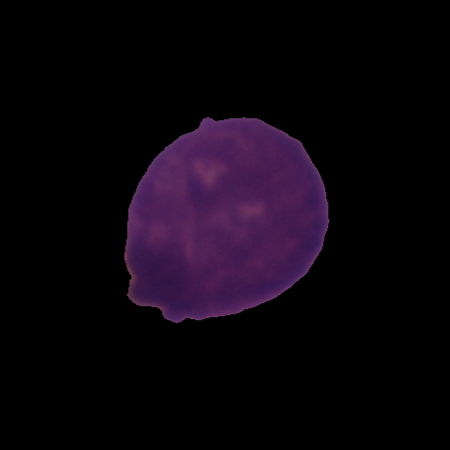
Label: healthy